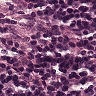
Metastatic tissue present: no